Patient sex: F
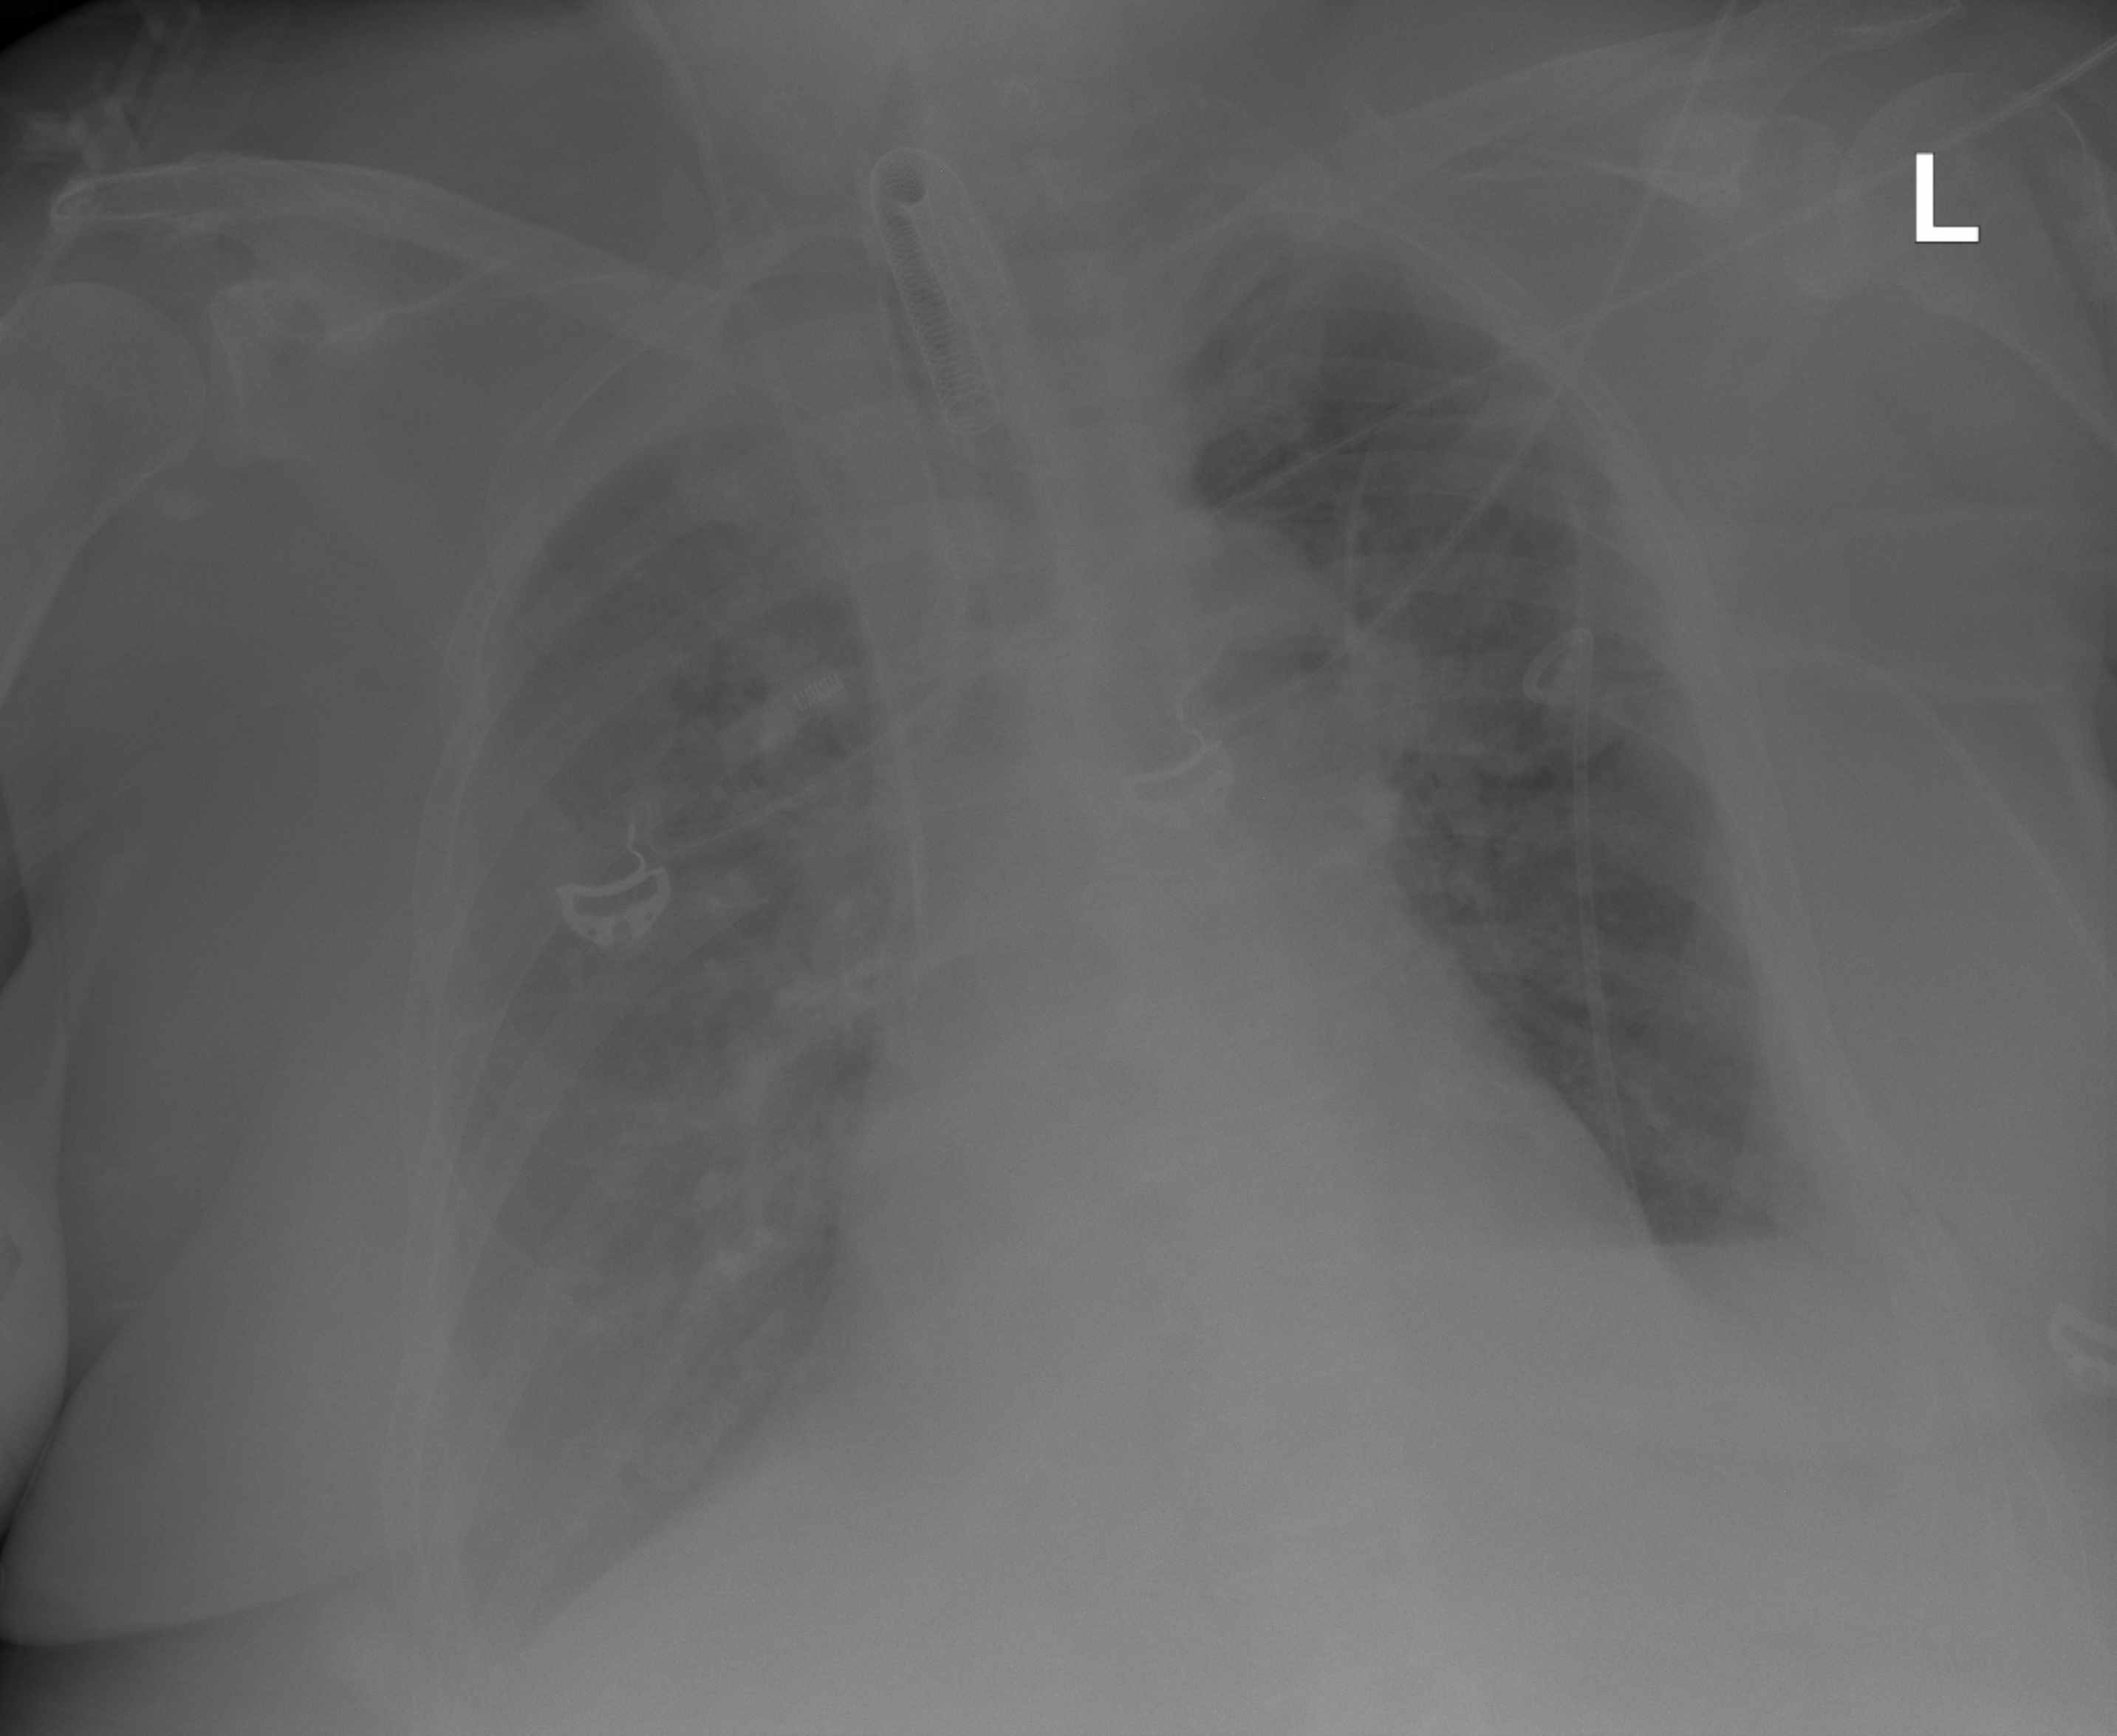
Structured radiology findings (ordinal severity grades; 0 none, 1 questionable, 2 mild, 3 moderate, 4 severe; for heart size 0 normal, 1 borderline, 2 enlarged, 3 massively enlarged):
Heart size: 0
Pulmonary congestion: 1
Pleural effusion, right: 1
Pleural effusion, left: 2
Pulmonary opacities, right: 2
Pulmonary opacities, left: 2
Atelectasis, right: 2
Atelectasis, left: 2